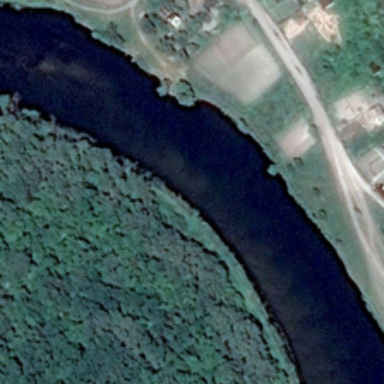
Many green trees are in two sides of a curved river .